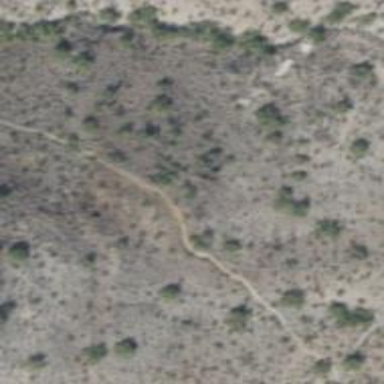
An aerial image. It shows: Hiking trail path.